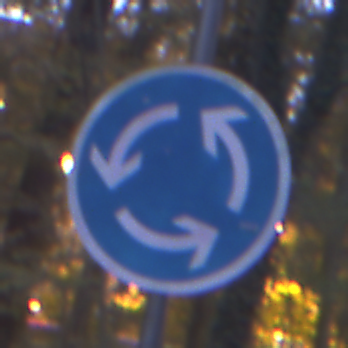
Verkehrszeichen: Kreisverkehr
Umgebung: Outdoor, Suburban
Tageszeit: Night
Wetter: PartlyCloudy
Licht: Artificial
Jahreszeit: NotSpecified
Kontrast: LowContrast